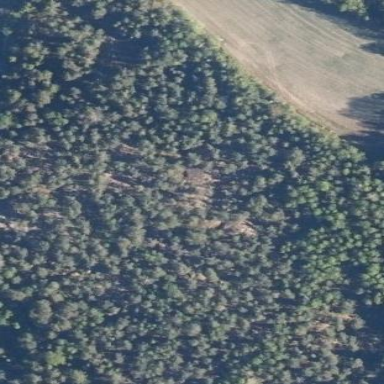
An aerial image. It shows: Landscape dominated by bare rock.